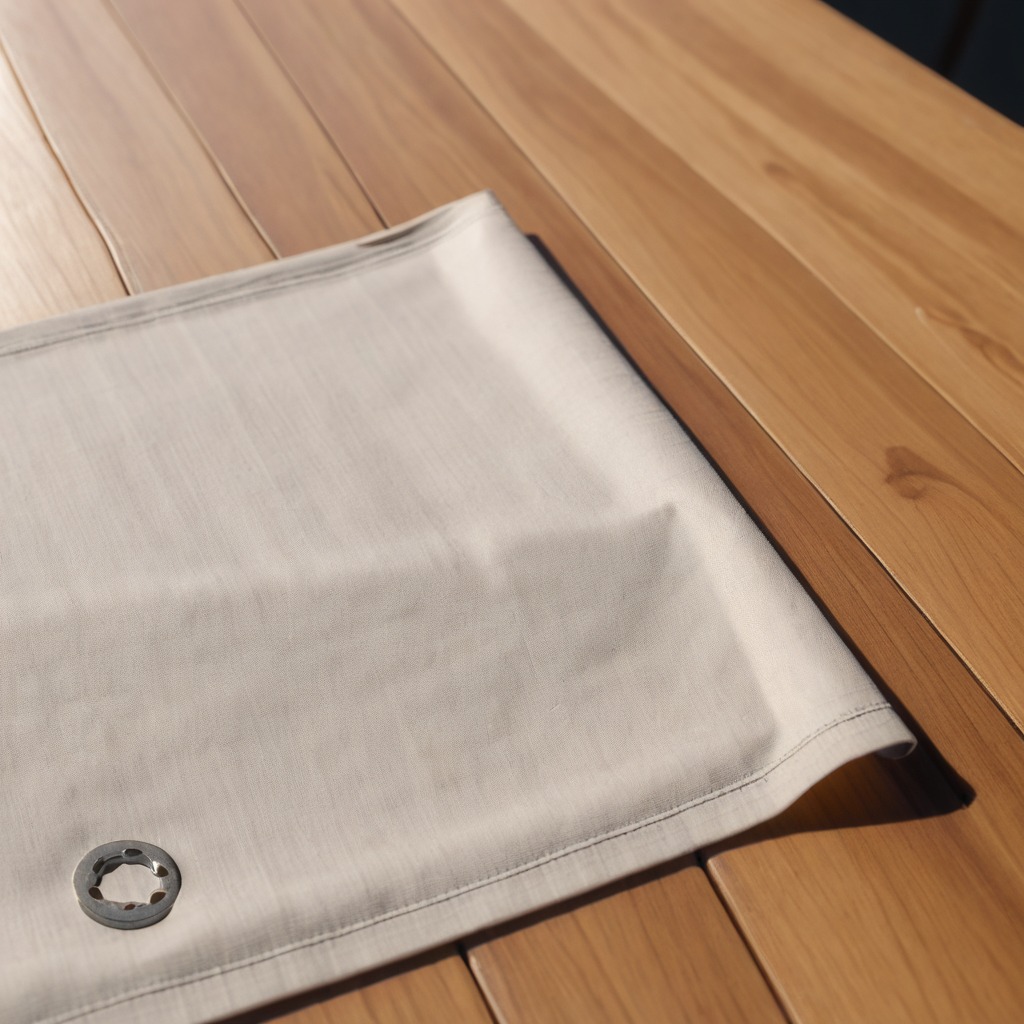
A flat metal washer lies on a wooden table in an outdoor workshop during daytime bright natural light soft shadows worn but beneath the cloth.